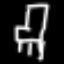
Label: chair